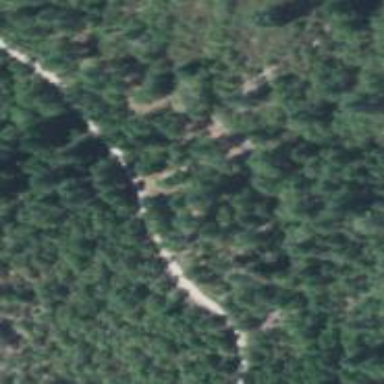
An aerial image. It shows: Path.